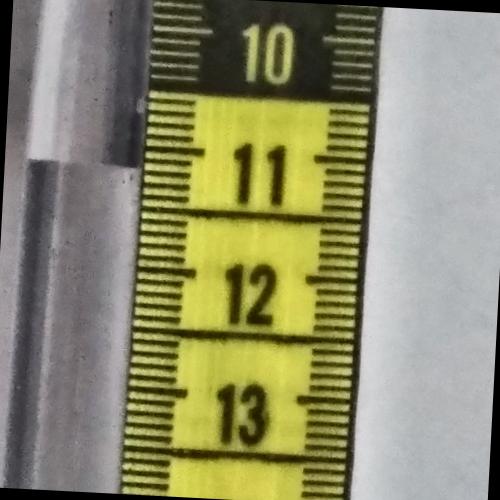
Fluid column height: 11.2 cm